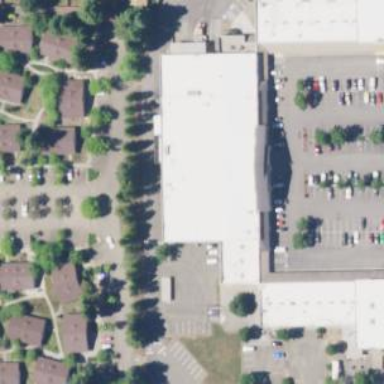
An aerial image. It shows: Supermarket located in building.